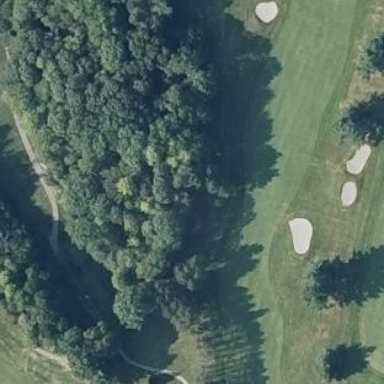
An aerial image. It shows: Well-maintained golf fairway with mown grass.